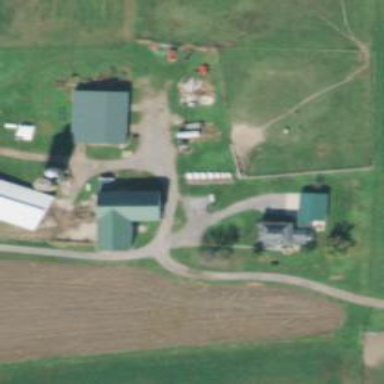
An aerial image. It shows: Driveway off service road.